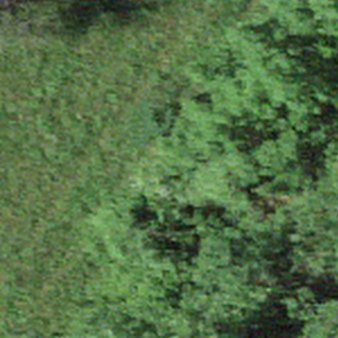
Label: other